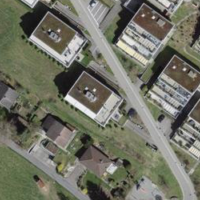
EUNIS habitat code: 54
Species observed at this site:
Lotus corniculatus
Salvia pratensis